Aerial crown-view tile of a tropical tree (Barro Colorado Island, Panama), acquired 20250414:
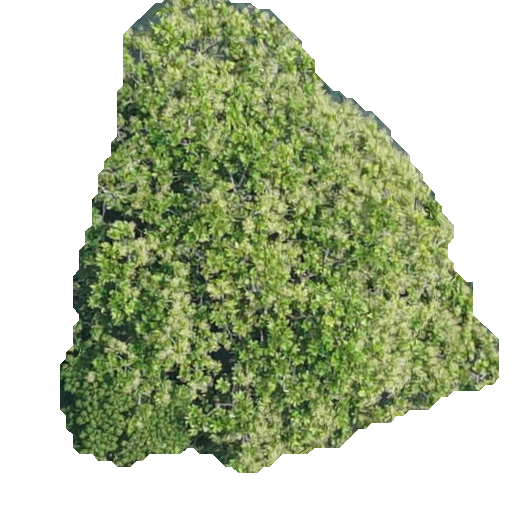
Species: Anacardium excelsum
GBIF accepted scientific name: Anacardium excelsum
Crown area: 210.776 m²